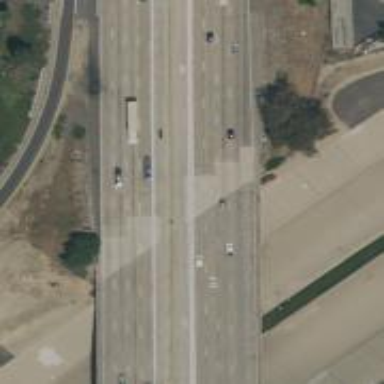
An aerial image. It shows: Motorway bridge.